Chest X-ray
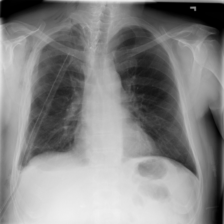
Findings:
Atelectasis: negative
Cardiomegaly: negative
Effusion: positive
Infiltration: negative
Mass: negative
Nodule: negative
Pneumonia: negative
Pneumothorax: negative
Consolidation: negative
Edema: negative
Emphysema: positive
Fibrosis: negative
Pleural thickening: negative
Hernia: negative